Field crop: maize
Growth stage: 1
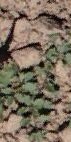
Species: convolvulus